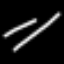
Label: line